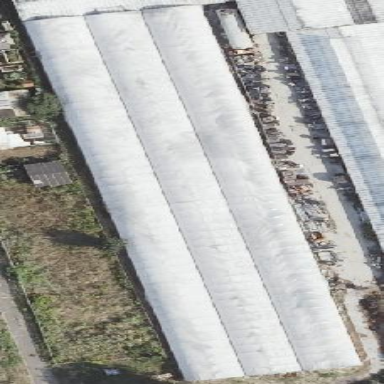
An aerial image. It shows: Greenhouse.